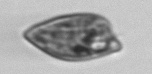
Label: Prorocentrum_dentatum